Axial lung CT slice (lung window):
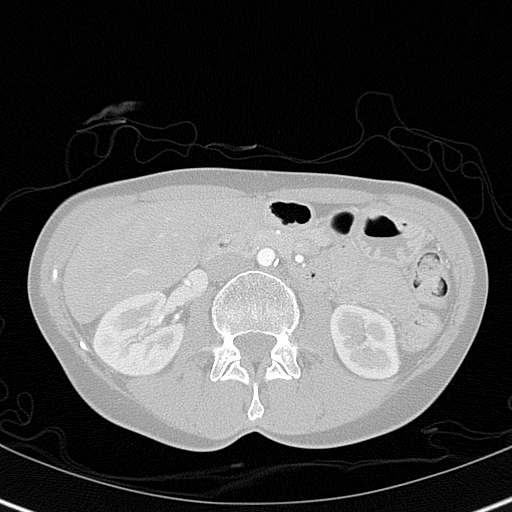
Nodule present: no